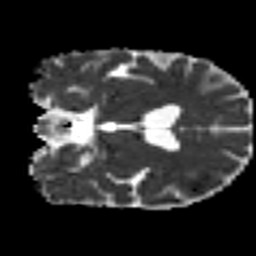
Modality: MD
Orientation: coronal
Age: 48
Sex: male
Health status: ill
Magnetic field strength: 3 T
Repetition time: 9 s
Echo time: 0.093 s